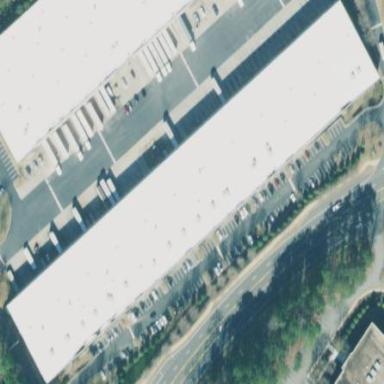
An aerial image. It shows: Warehouse.